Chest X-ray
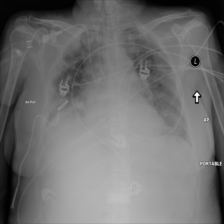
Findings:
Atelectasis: negative
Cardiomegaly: negative
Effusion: positive
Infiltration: positive
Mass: negative
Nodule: negative
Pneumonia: negative
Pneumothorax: negative
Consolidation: negative
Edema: negative
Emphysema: negative
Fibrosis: negative
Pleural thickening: negative
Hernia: negative